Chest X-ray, AP view. Patient: 45 years old, sex M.
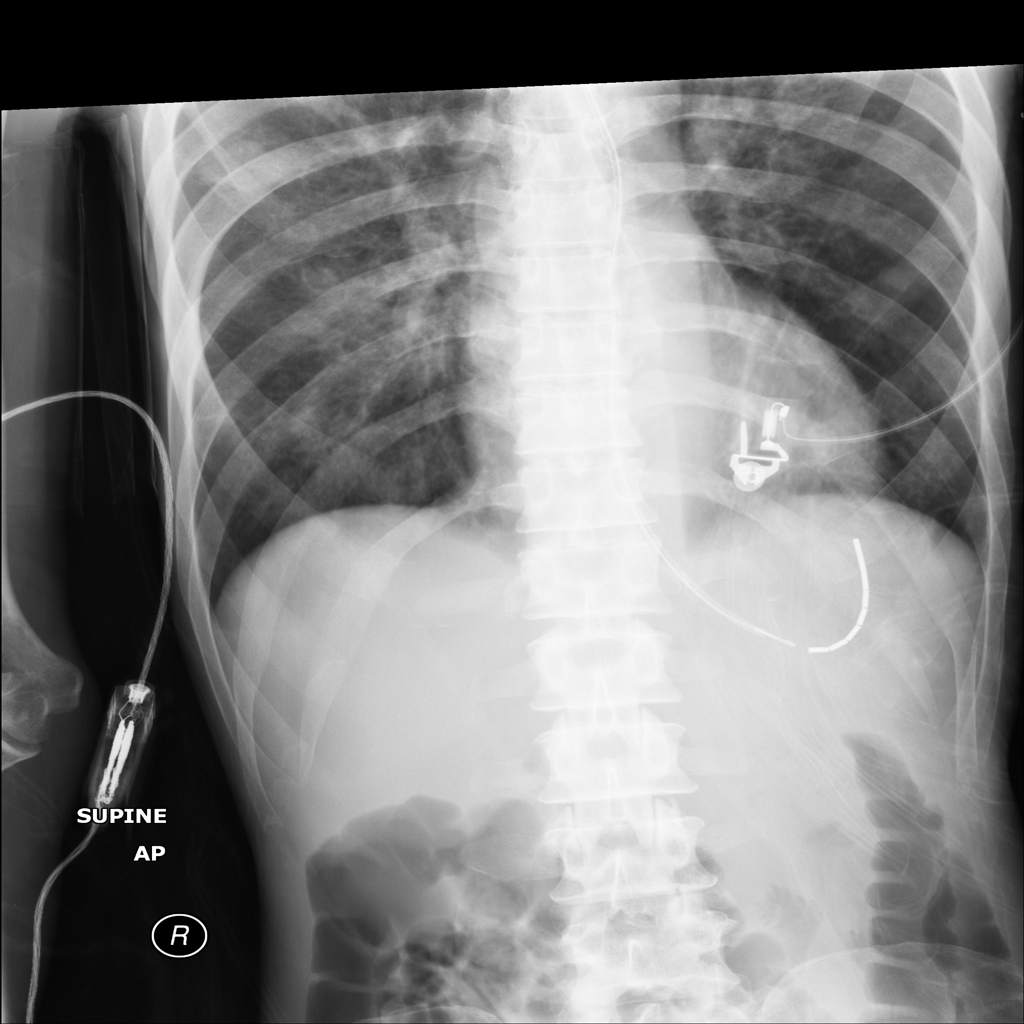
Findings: No Finding